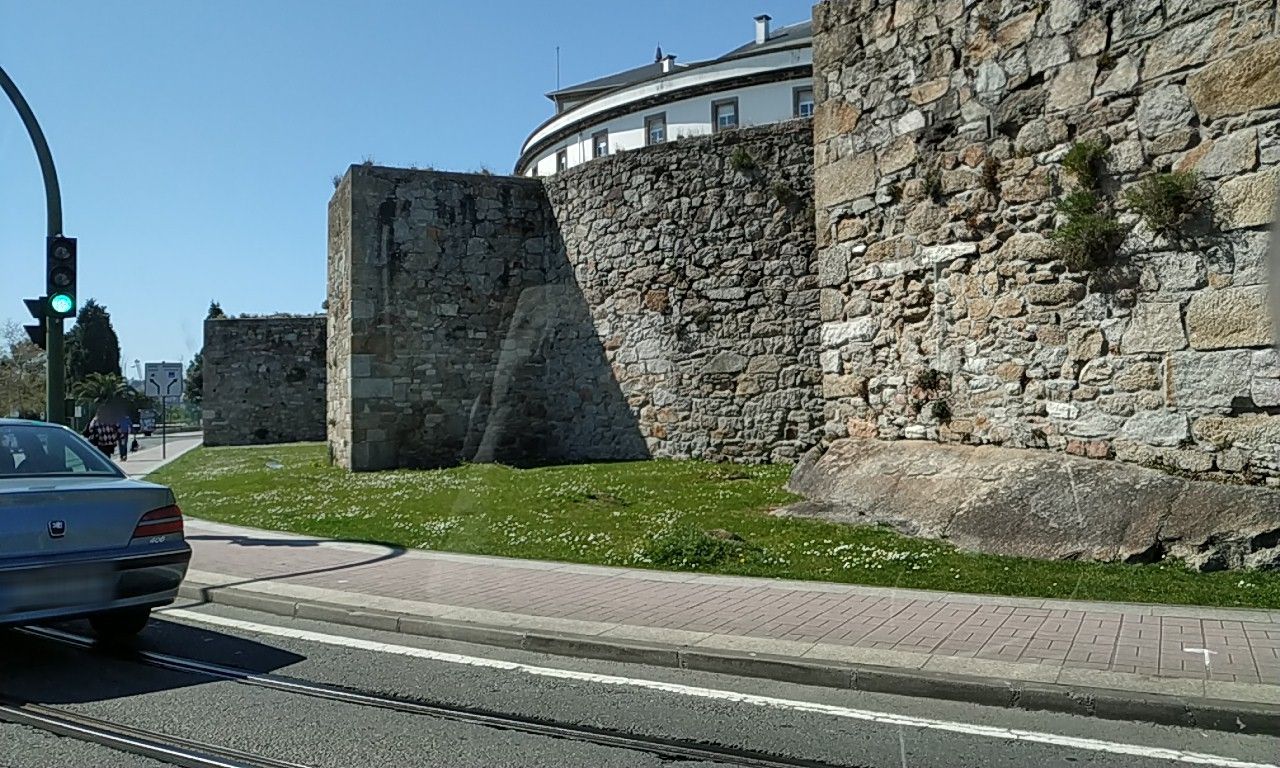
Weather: clear
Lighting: day
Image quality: good
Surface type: walking surface
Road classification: secondary
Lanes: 2
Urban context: urban centre
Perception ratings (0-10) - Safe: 2.54, Lively: 8.42, Beautiful: 5.61, Boring: 6.27, Depressing: 2.81, Wealthy: 6.49